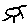
Label: sun